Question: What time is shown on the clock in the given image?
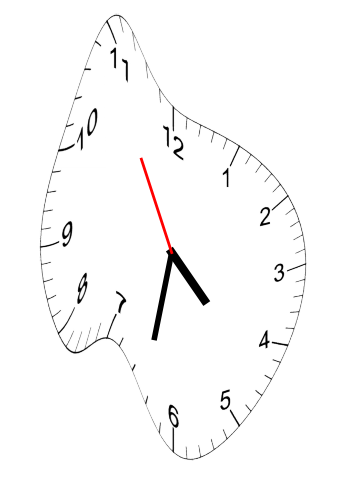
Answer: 04:31:55